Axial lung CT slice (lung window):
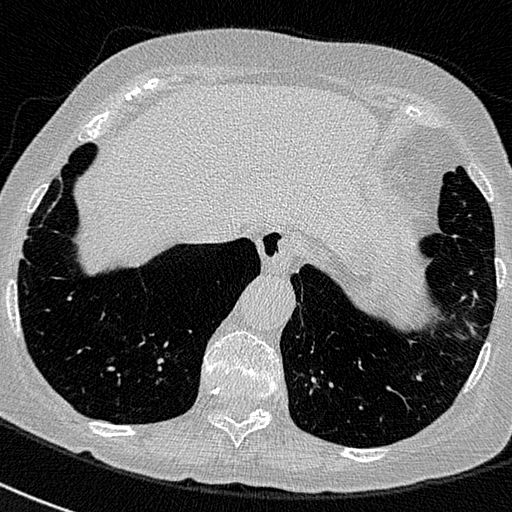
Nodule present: no